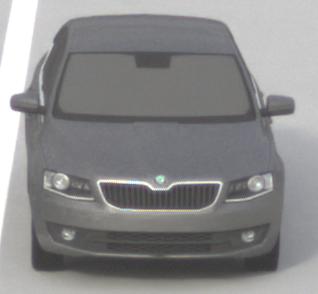
Make: Skoda
Model: Octavia 1.2 TSI
Detailed model: Octavia (III) Limousine
Model produced from: 2013/02
Model produced until: 2015/04
Doors: 5
Color: gray
Road condition: dry road
Daytime: morning or afternoon
Contrast: low contrast